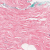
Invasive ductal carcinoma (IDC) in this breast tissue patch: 0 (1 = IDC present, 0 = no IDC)